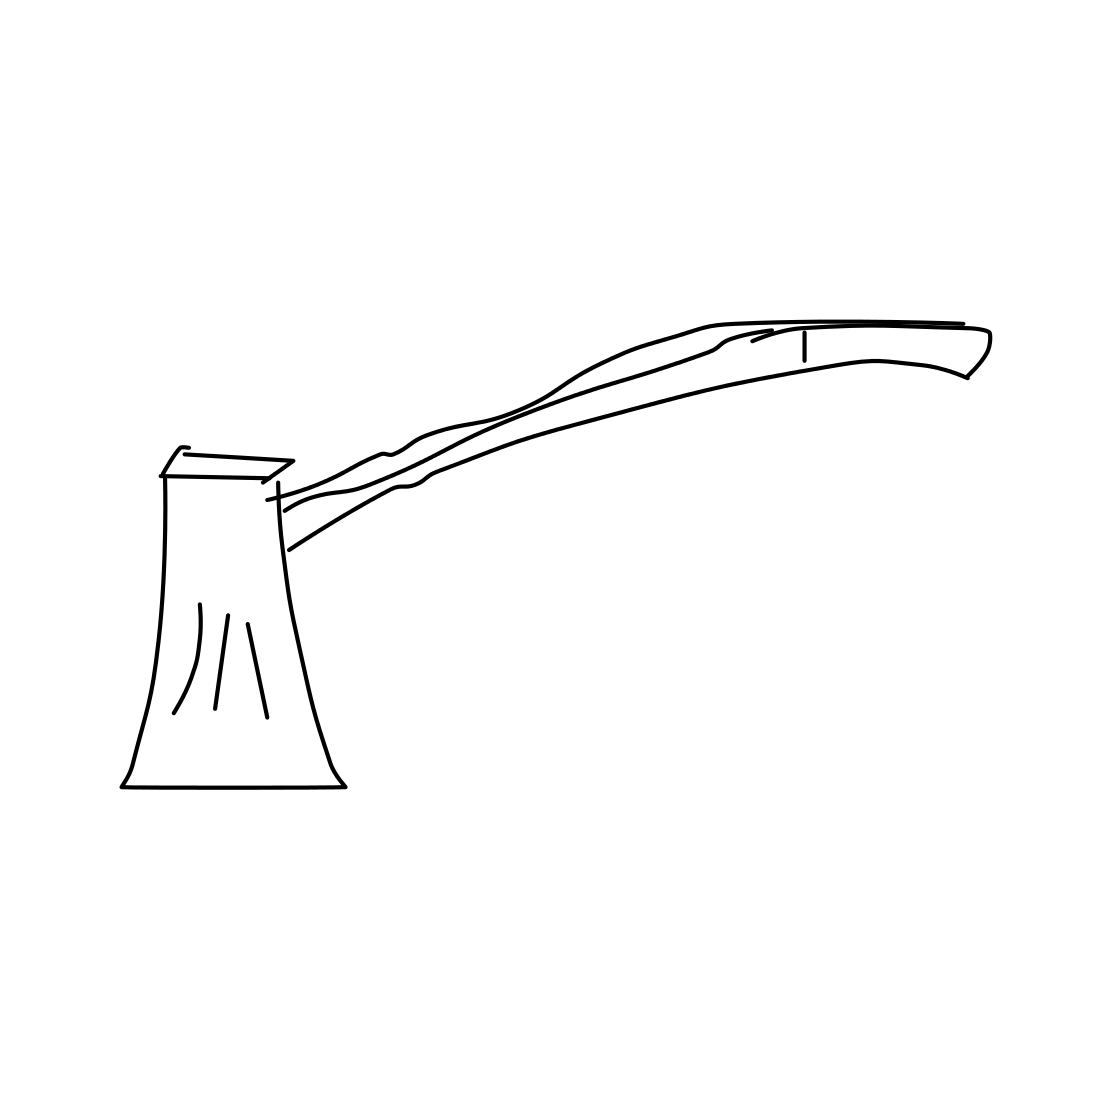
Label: axe